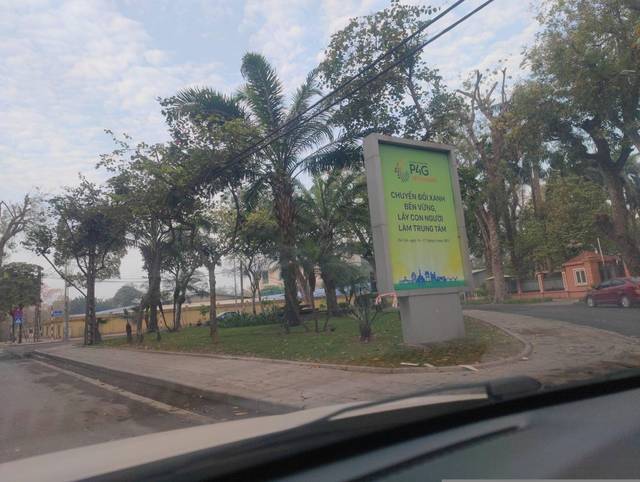
Region: Vietnam
Coordinates: 21.039, 105.84